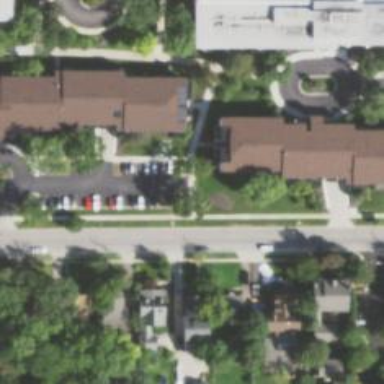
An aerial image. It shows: Residential road with asphalt surface and separate sidewalk.